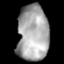
Tissue: lung
Cell type: Epithelial cells
Senescence score: 0.196
Nuclear area (px): 1723
Mean DAPI intensity: 166.414